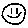
Label: smiley face